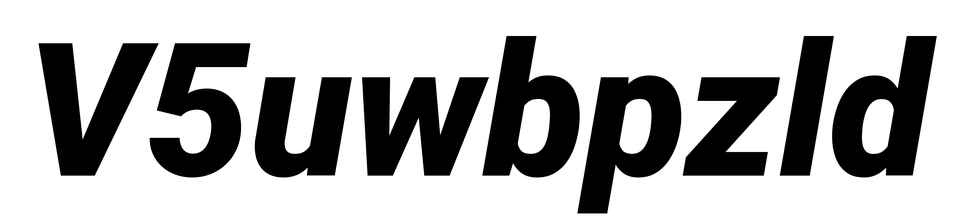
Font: Roboto-Italic_Black_Italic